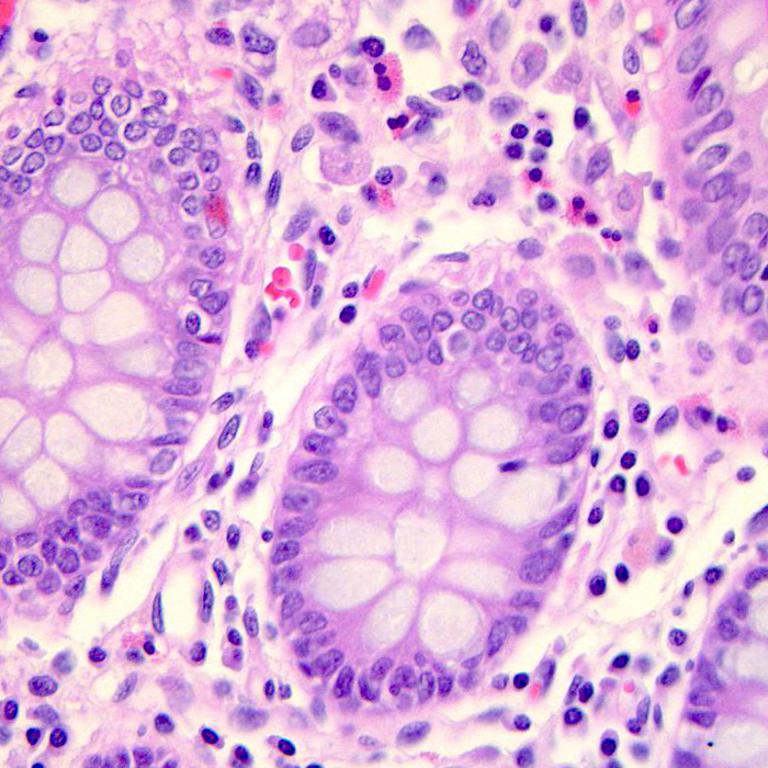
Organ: colon
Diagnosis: benign